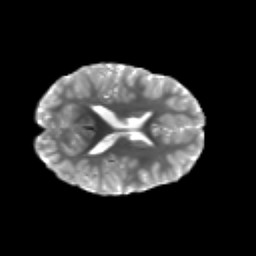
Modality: T2w
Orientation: axial
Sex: female
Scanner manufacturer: siemens
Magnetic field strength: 3 T
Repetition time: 5 s
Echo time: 0.071 s